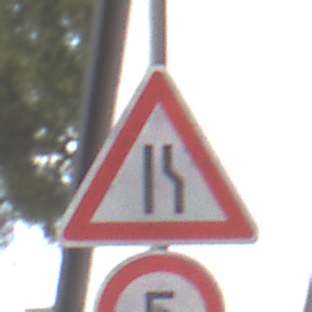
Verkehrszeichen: EinseitigVerengteFahrbahnRechts
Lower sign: Geschwindigkeit5
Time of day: MorningAfternoon
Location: Roofed (Urban)
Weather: PartlyCloudy
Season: NotSpecified
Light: Natural